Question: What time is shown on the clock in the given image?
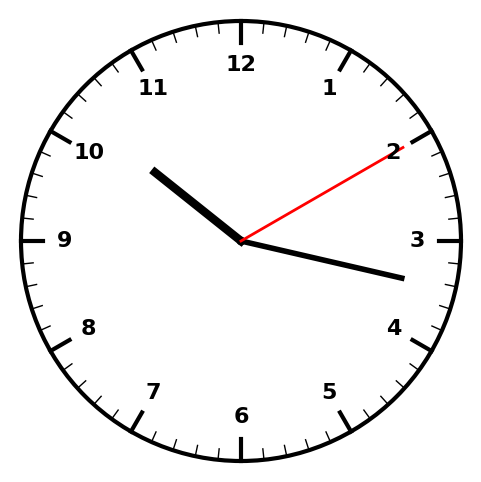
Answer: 10:17:10